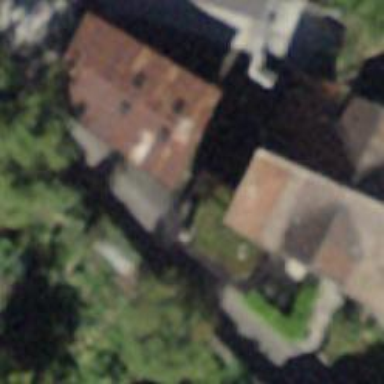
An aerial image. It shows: Shed building.